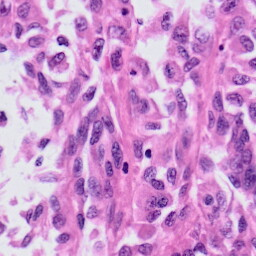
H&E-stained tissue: Skin